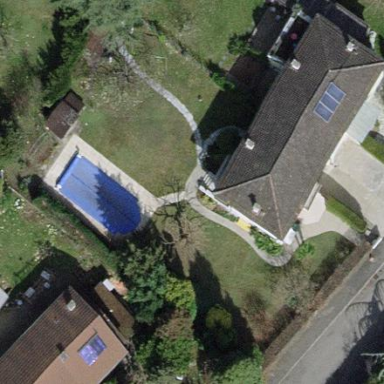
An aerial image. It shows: Garden enclosed by fence.